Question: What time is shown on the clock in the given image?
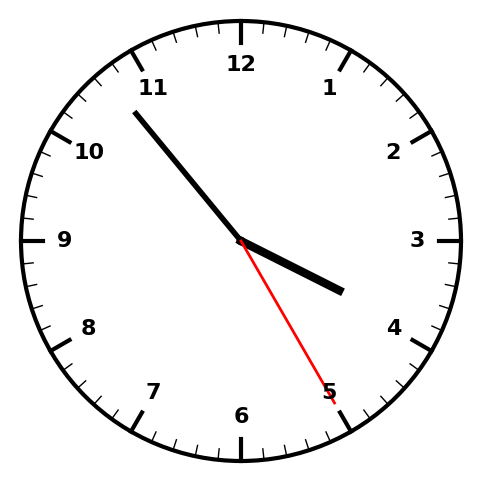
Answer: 03:53:25